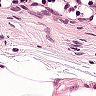
Metastatic tissue present: no